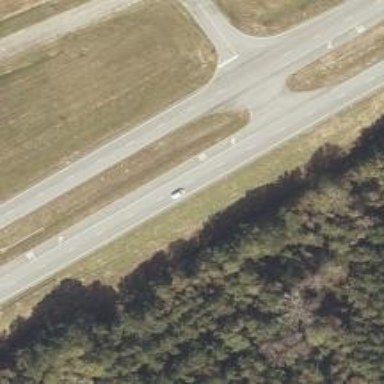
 designated as trunk highway. It is dual carriageway."